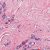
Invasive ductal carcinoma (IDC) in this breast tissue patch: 1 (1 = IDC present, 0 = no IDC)